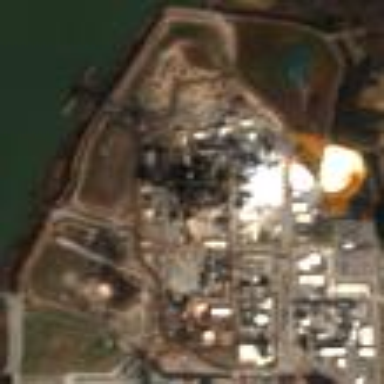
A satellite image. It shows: Industrial area with chemical facilities.